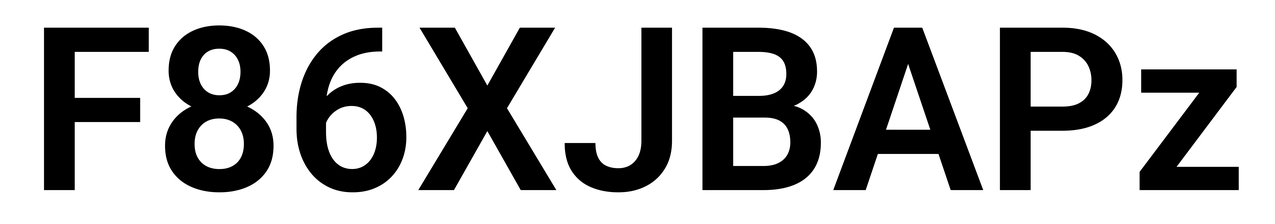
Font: Roboto_SemiBold